Question: I'm totally new to charts.
I've just started working with Google charts API but I'm stuck at this point.
My implemented chart perfectly shows the data, but with an incorrect data segment.
I'm trying to correct the date segment but failing to find perfect solution for it

this is script code:-
'''
google.charts.load('current', {'packages':['line']});
google.charts.setOnLoadCallback(drawChart);
function drawChart() {
var previewsvalue = '';
var newsvalue = '';
var data = new google.visualization.DataTable();
data.addColumn('date', 'X');
data.addColumn('number', 'Figure Cost');
for (var i = 0; i < statsdata.length; i++)
{
previewsvalue = +statsdata[i].payment_amount + +newsvalue;
data.addRow([new Date(statsdata[i].starting_date),Number(previewsvalue) ]);
newsvalue = previewsvalue;
console.log('previewsvalue',previewsvalue)
}
data.sort([{column: 1}, {column: 0}]);
var options = {
chart: {
title: 'Its a demo Graph,',
subtitle: 'in Euro(EUR)'
},
hAxis: {
title: 'Starting At'
},
vAxis: {
title: "Payment Amount",
}
};
var formatter = new google.visualization.NumberFormat(
{prefix: 'EUR', negativeColor: 'red', negativeParens: true});
formatter.format(data, 1);
var chart = new google.charts.Line(document.getElementById('chart_div'));
chart.draw(data, google.charts.Line.convertOptions(options));
}
'''
this is my Multi-Dimensional array which is I used data in google charts script
'''
[{"payment_amount":"100","starting_date":"2020-12-31T23:00:00.000000Z"},{"payment_amount":"100","starting_date":"2021-01-31T23:00:00.000000Z"},{"payment_amount":"100","starting_date":"2021-02-28T23:00:00.000000Z"},{"payment_amount":"100","starting_date":"2021-03-31T22:00:00.000000Z"},{"payment_amount":"100","starting_date":"2021-04-30T22:00:00.000000Z"},{"payment_amount":"100","starting_date":"2021-05-31T22:00:00.000000Z"},{"payment_amount":"100","starting_date":"2021-06-30T22:00:00.000000Z"},{"payment_amount":"100","starting_date":"2021-07-31T22:00:00.000000Z"},{"payment_amount":"100","starting_date":"2021-08-31T22:00:00.000000Z"},{"payment_amount":"100","starting_date":"2021-09-30T22:00:00.000000Z"},{"payment_amount":"100","starting_date":"2021-10-31T23:00:00.000000Z"},{"payment_amount":"100","starting_date":"2021-11-30T23:00:00.000000Z"},{"payment_amount":"100","starting_date":"2021-06-16T22:00:00.000000Z"},{"payment_amount":"10","starting_date":"2021-06-29T22:00:00.000000Z"},{"payment_amount":"600","starting_date":"2021-07-12T22:00:00.000000Z"},{"payment_amount":"0","starting_date":"2021-07-30T22:00:00.000000Z"}]
'''
My English not good but I'm trying to explain my point. How Can I fix it?
How to sort the Multi-Dimensional array by starting date?
<URL>
if previous value 12 and new value is 100 then next value like 120
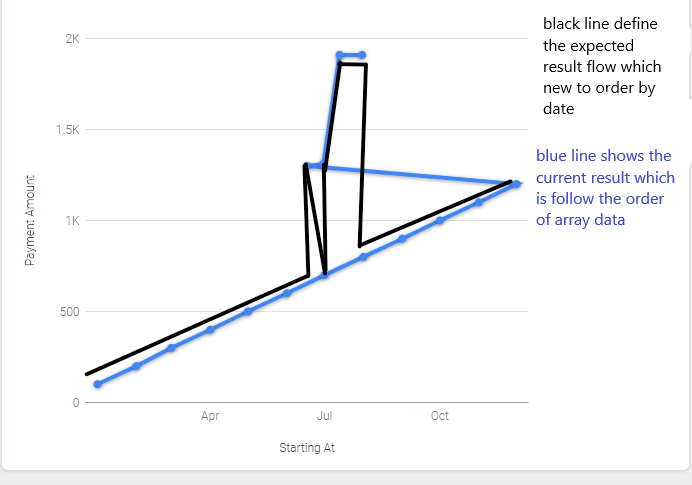
Answer: the sort method is causing the rows to display out of order.
'''
data.sort([{column: 1}, {column: 0}]);
'''
reverse the column order as such...
'''
data.sort([{column: 0}, {column: 1}]);
'''